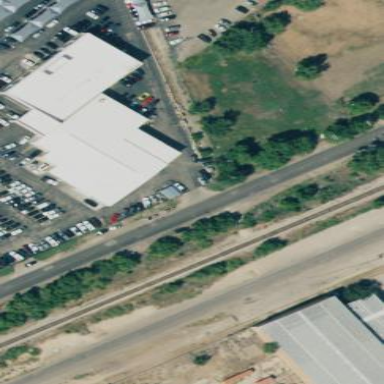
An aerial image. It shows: Car shop building.